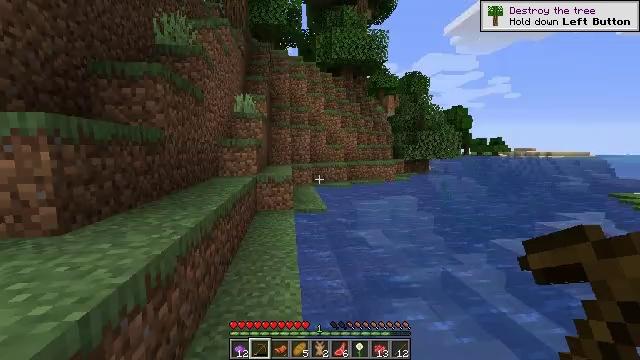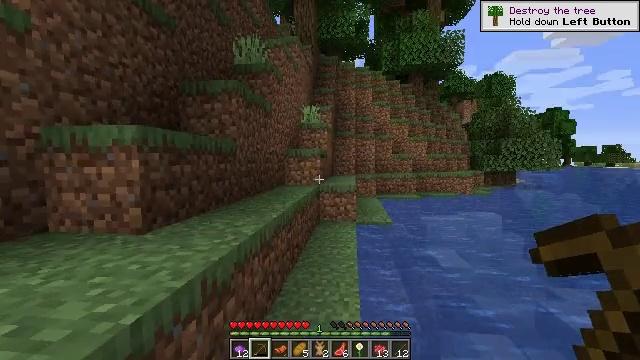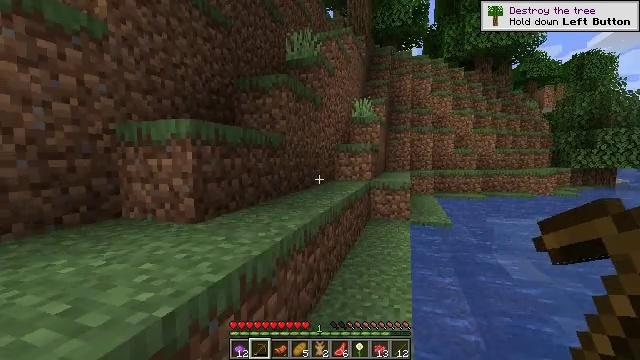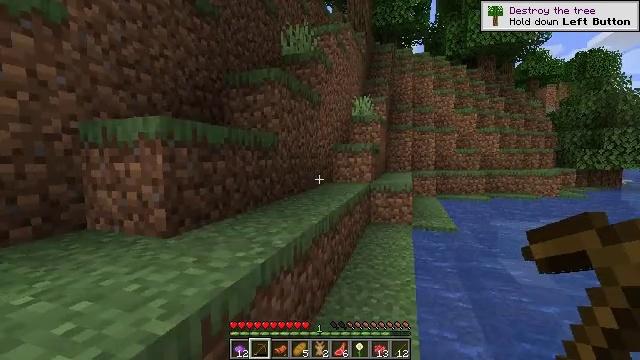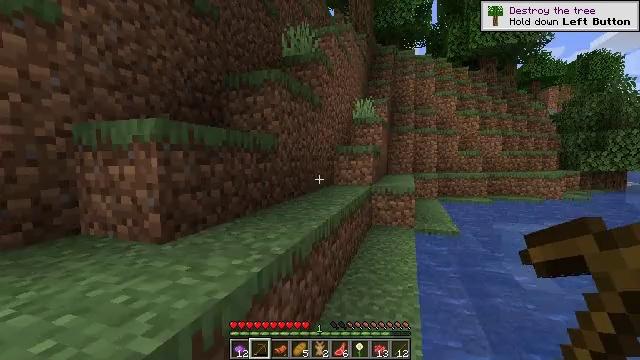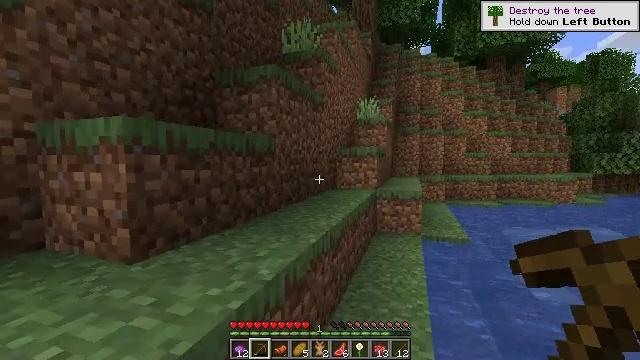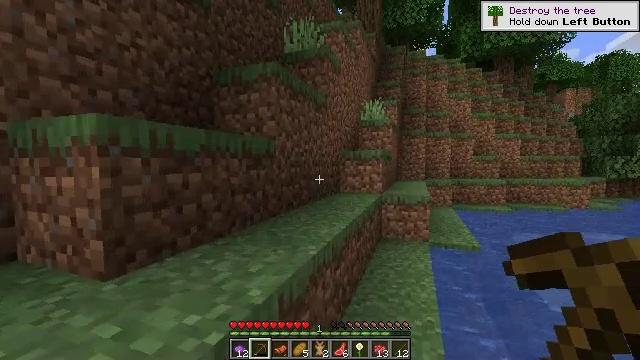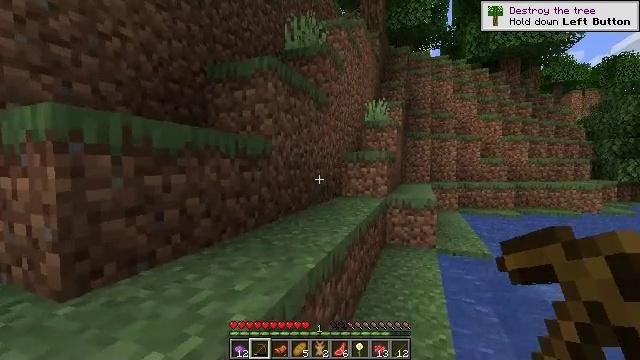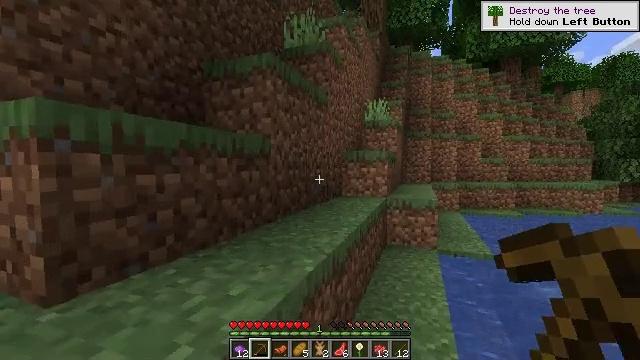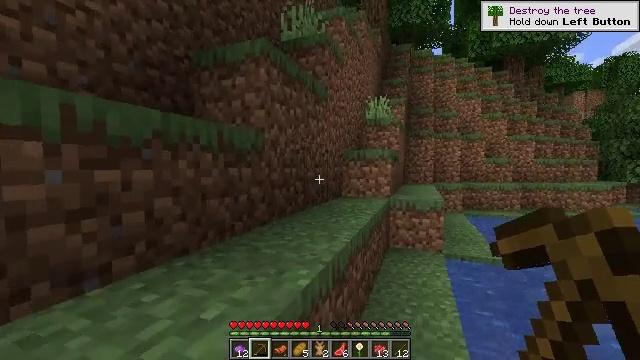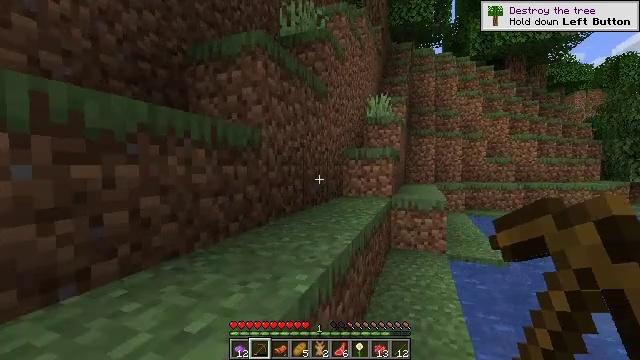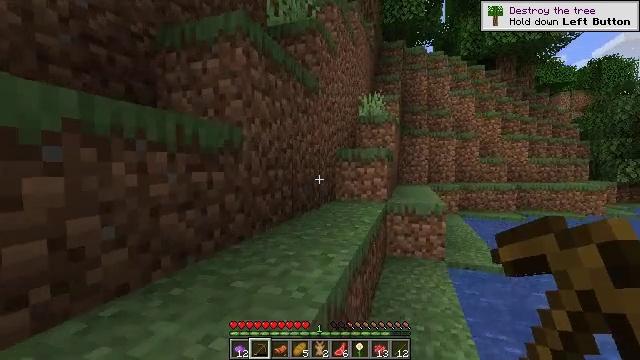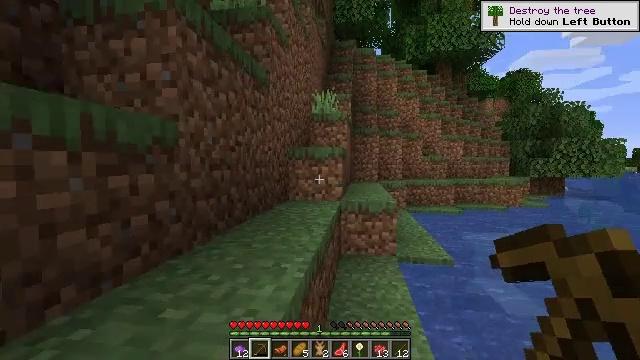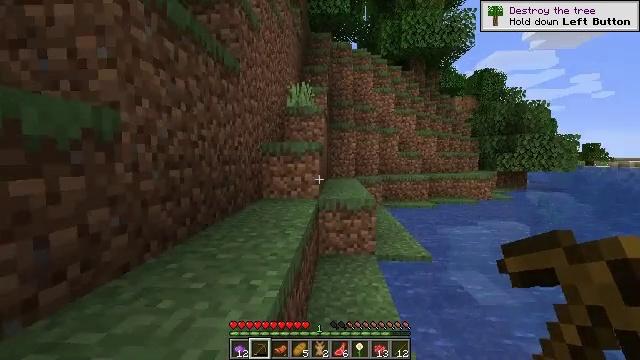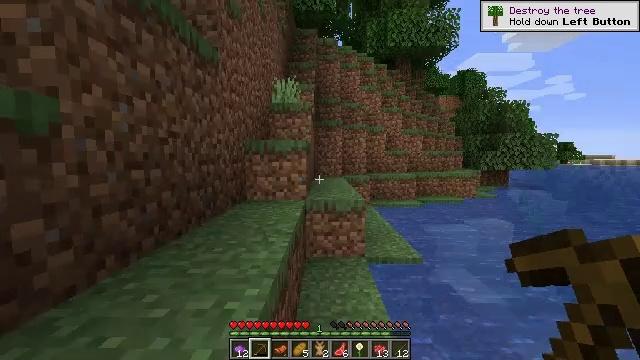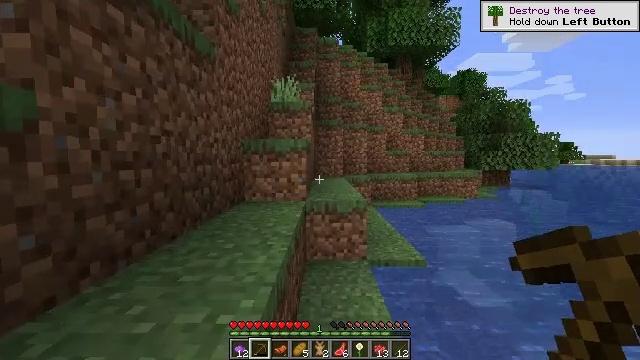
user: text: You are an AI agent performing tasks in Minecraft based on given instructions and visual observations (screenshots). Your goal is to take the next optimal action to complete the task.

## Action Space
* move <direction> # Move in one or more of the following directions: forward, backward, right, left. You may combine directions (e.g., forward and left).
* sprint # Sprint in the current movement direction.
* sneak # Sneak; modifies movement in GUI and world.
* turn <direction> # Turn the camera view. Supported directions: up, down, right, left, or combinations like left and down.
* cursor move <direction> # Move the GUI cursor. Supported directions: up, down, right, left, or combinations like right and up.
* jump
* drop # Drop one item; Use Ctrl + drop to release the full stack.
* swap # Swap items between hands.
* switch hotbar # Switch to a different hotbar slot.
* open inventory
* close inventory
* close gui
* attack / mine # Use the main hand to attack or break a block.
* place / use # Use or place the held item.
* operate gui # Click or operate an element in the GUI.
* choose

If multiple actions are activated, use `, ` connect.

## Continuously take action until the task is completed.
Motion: motion action
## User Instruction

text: Gather sugar cane for crafting.
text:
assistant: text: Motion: move forward
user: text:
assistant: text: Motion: move forward, turn left
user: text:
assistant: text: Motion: move forward
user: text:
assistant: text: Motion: move forward
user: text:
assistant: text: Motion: move forward
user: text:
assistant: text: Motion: move forward
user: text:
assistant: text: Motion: move forward
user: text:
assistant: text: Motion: move forward
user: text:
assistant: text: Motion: move forward
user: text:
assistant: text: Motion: move forward
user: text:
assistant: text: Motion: move forward, turn right
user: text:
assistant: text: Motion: move forward, turn right
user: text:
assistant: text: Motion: move forward, turn right and down
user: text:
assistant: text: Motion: move forward, turn right
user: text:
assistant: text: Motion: move forward
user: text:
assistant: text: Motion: move forward
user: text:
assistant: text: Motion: no_op
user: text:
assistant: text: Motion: no_op
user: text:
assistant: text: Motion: move forward
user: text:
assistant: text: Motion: move forward
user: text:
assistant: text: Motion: no_op
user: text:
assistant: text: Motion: move forward
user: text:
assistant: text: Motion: move forward
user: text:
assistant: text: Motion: move forward
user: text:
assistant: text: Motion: move forward
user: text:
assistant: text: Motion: move forward
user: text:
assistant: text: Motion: move forward, turn right
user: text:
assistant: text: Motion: move forward, turn right and down
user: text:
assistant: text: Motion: move forward, turn right
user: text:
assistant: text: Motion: move forward